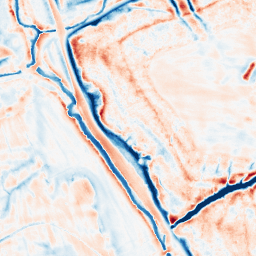
Category: edge_preserving
Decomposition family: bilateral
Decomposition parameters: d: 21
sigma_color: 50
sigma_space: 50
Upsampling method: bspline
Upsampling parameters: scale: 2
Upsampling scale: 2